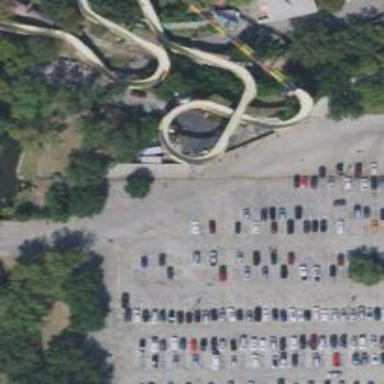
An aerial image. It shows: Bridge leading to roller coaster attraction.